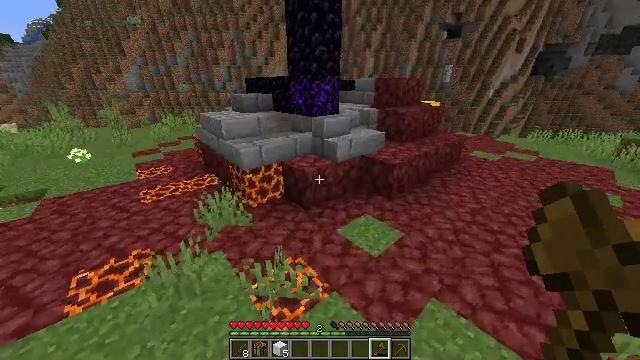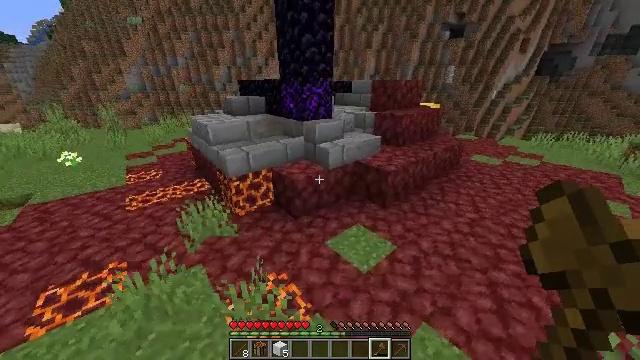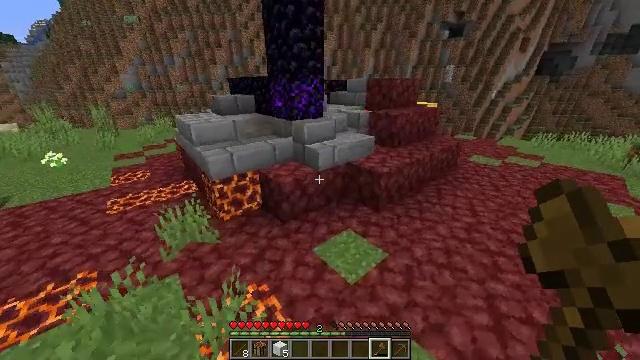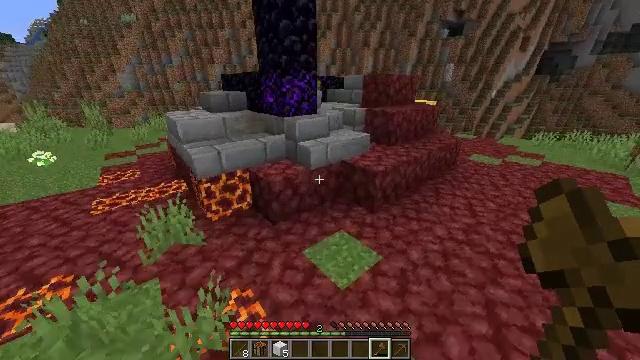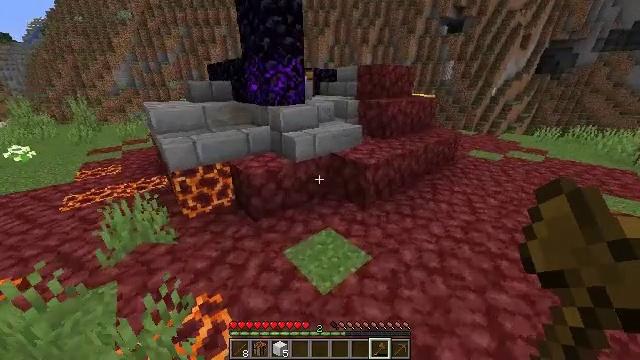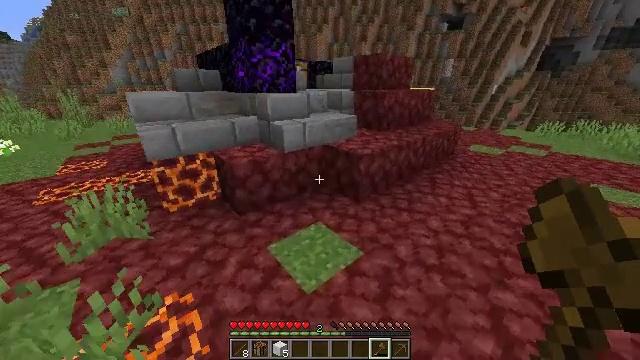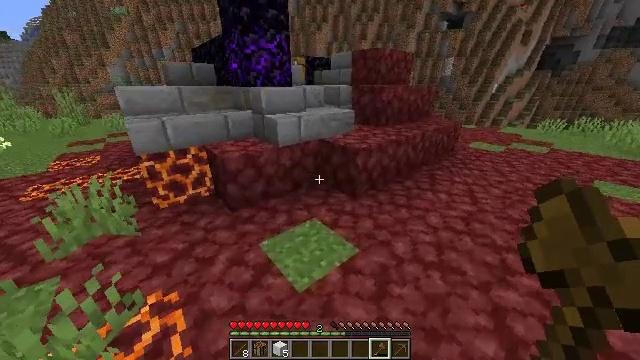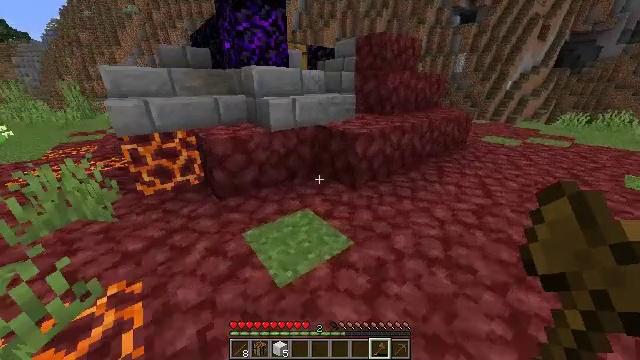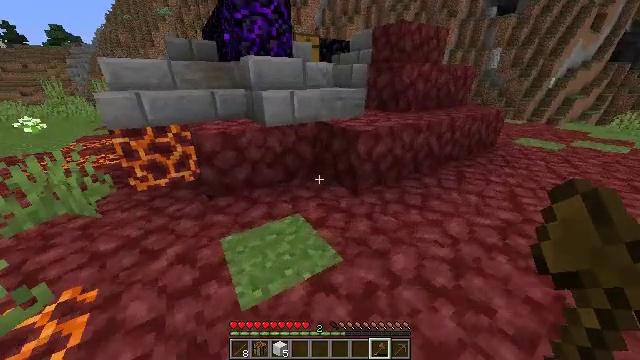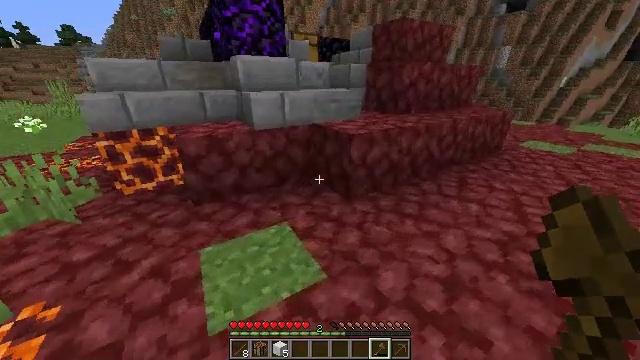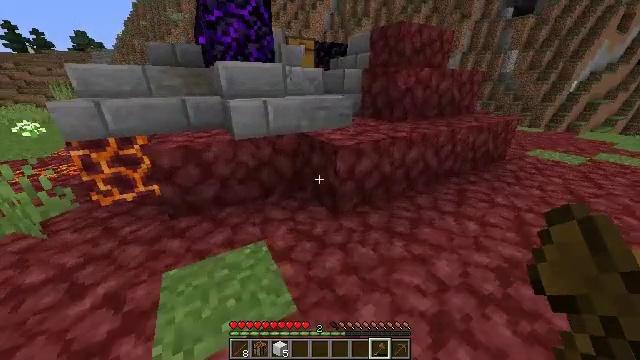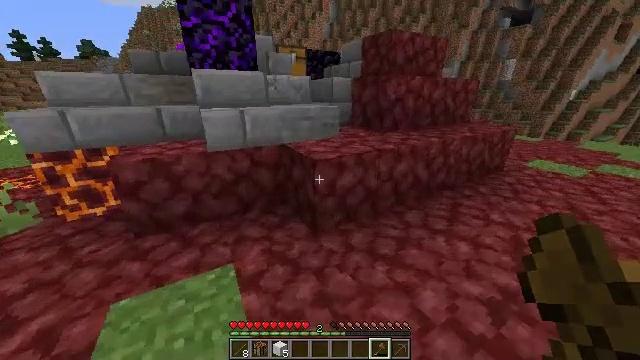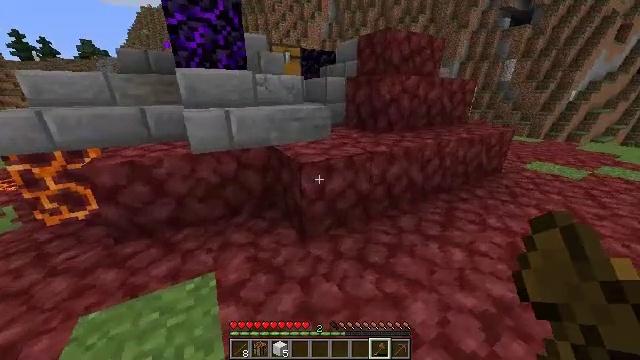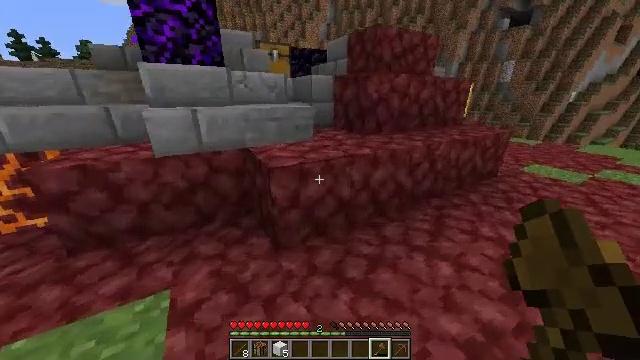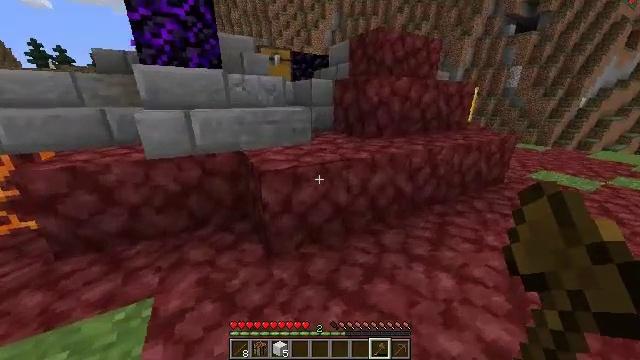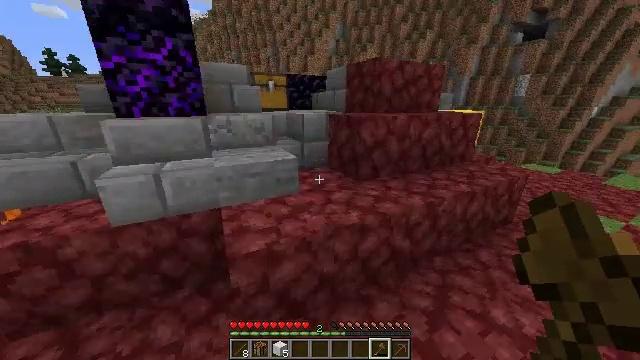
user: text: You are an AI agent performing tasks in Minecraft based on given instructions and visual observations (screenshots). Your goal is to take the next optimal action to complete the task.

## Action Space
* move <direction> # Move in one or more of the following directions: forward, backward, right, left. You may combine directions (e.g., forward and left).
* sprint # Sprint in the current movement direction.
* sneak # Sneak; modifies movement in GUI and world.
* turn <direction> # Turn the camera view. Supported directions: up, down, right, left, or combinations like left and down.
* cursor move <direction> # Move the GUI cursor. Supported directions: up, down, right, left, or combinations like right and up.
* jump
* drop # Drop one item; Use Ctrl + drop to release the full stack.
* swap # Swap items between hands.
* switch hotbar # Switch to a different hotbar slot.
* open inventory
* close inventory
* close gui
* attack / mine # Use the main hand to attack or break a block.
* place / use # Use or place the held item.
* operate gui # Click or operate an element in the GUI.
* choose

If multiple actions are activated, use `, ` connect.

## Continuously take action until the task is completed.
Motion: motion action
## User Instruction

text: Gather the chest from its place.
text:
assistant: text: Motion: move forward and move right
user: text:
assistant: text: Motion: move forward and move right
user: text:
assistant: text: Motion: move forward and move right
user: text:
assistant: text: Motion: move forward and move right
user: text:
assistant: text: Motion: move forward and move right
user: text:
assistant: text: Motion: move forward and move right
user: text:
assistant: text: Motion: move forward and move right, turn left
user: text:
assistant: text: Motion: move forward and move right, turn left
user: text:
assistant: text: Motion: move forward and move right, turn left
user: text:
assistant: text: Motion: move forward and move right, turn left and up
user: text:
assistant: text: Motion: move forward and move right, turn up
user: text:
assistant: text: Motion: move forward and move right
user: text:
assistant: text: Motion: move forward and move right
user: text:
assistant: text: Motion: move forward and move right, turn left and up, jump
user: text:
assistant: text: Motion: move forward and move right, turn left and up, jump
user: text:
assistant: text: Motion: move forward and move right, turn left, jump
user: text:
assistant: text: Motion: move forward, turn left, jump
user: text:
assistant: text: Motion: move forward
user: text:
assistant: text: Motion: move forward
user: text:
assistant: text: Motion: move forward
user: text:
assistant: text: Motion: move forward
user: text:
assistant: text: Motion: move forward
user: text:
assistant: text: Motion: move forward
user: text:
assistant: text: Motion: move forward
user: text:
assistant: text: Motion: move forward
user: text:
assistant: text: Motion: move forward, jump
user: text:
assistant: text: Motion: move forward, turn left, jump
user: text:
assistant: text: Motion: move forward, turn left, jump
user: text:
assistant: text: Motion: move forward, turn left, jump
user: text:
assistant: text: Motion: move forward, turn left and down, jump